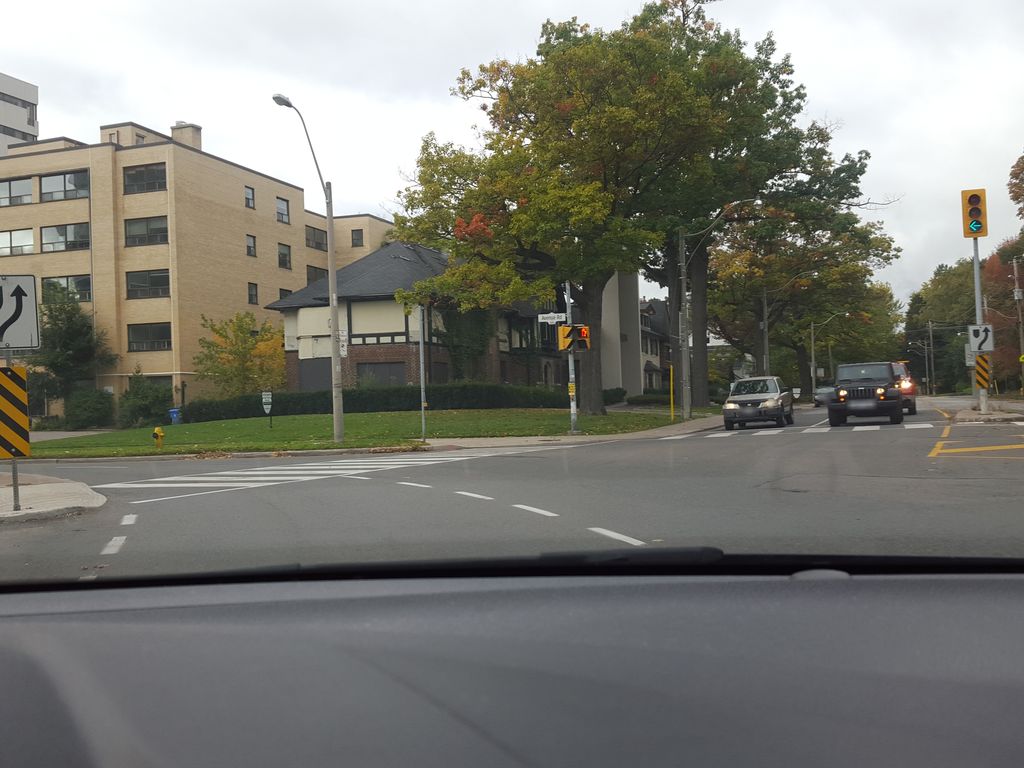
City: toronto